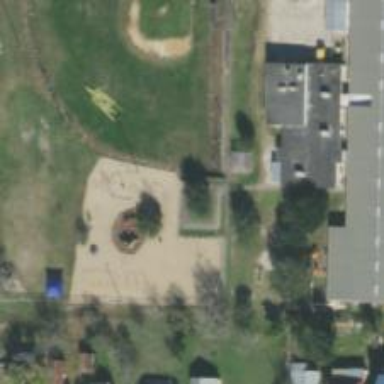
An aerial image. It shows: Playground area for leisure land.